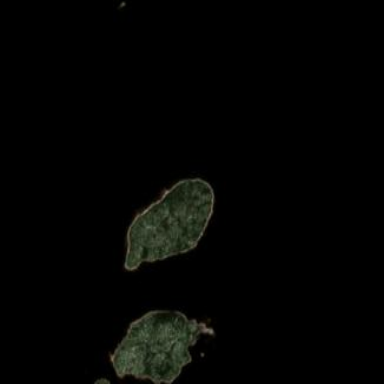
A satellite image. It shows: Island.